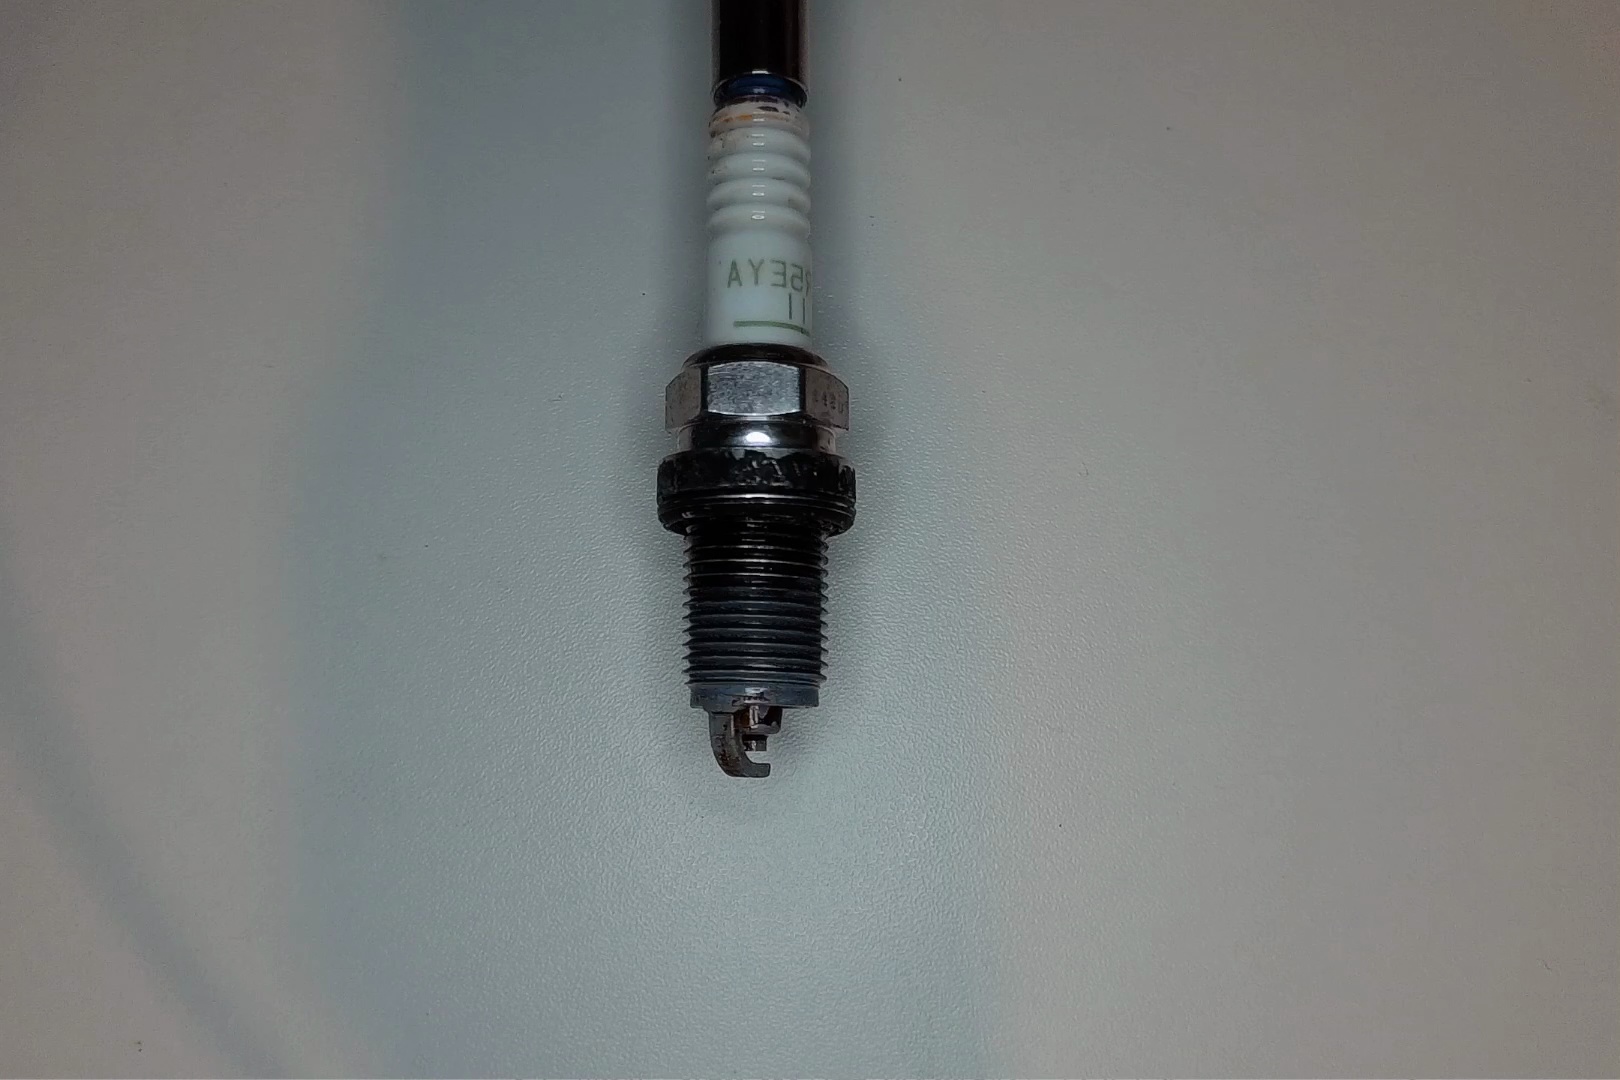
Label: anomaly